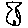
Label: fish